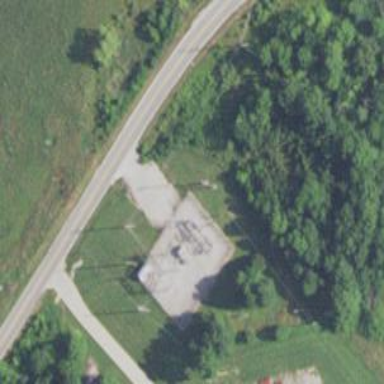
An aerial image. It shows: Distribution substation surrounded by fence.